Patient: sex F, age 68
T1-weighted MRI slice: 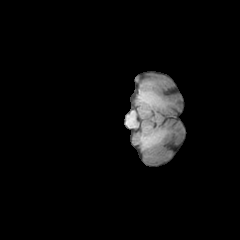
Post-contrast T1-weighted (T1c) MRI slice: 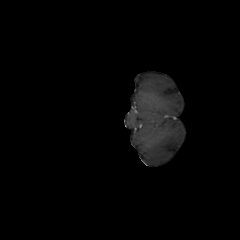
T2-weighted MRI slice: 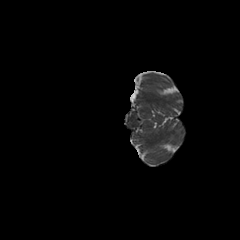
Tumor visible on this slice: no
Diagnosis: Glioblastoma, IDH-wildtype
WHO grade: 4